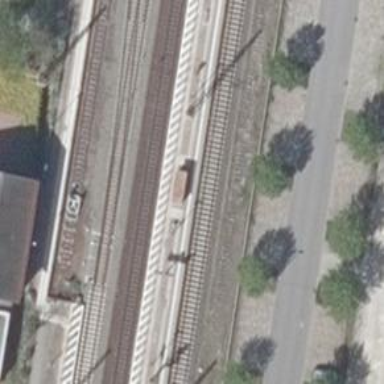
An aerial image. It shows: Public transport stop position along the railway.